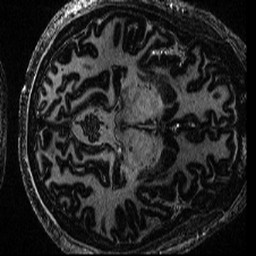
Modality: T1w
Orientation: axial
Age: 48
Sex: male
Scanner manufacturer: siemens
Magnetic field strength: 7 T
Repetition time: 4.3 s
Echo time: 0.00227 s